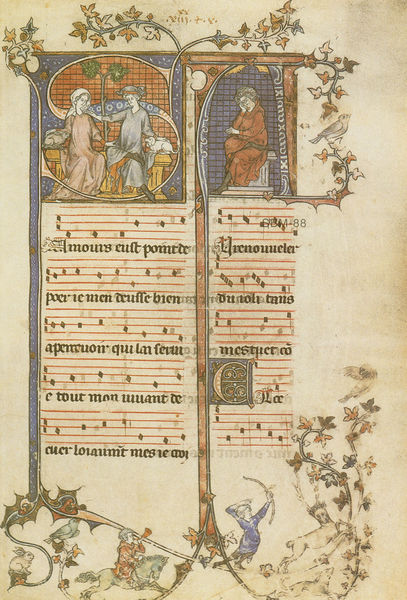
Titel: Ms. H196
Institution: Montpellier, Bibliothèque Universitaire de Médecine
Schlagwörter: baum, blau, blätter, mann, gelb, grün, bunt, frau, rot, alt, paar, gesang, musik, pflanze, schön, reiter, ranken, liebe, noten, blue, men, people, red, thron, white, women, black, green, sitting, woman, flowers, picture, print, plant, buch, illustration, text, initiale, jagd, buchseite, pergament, liebespaar, hirsch, jäger, flower, angel, man, tree, mittelalter, orange, mönch, plants, paper, ornament, color, bird, dog, birds, french, lied, scene, cherub, love, ancient, leaves, music, bogenschütze, cat, design, latein, notes, art, monks, medieval, hanschrift, deer, initial, floral, horse, branches, book, buchmalerei, horn, choral, pfeil und bogen, page, shirt, biblical, arrow, bow, illumination, staff, border, trumpet, latin, mann und frau, words, manuscript, hirschjagd, icon, hunter, thought, romance, hunting, l, sheet music, illuminated manuscript, 13. jahrhundert, think, hunt, keys, elf, visitation, rabbit, poem, note, illustrations, score, illuminated, lyrics, archer, illustrated, measures, song, verse, hymn, forigen, throns, herrschaftlicher kontext, illustrated text, music sheet